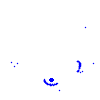
Particle: pion